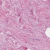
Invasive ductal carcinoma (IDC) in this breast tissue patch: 1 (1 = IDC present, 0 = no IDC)